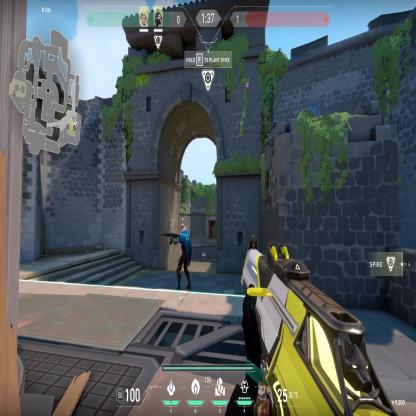
Label: teammate